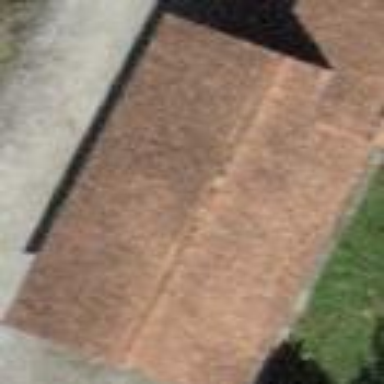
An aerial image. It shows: View of roof of building.